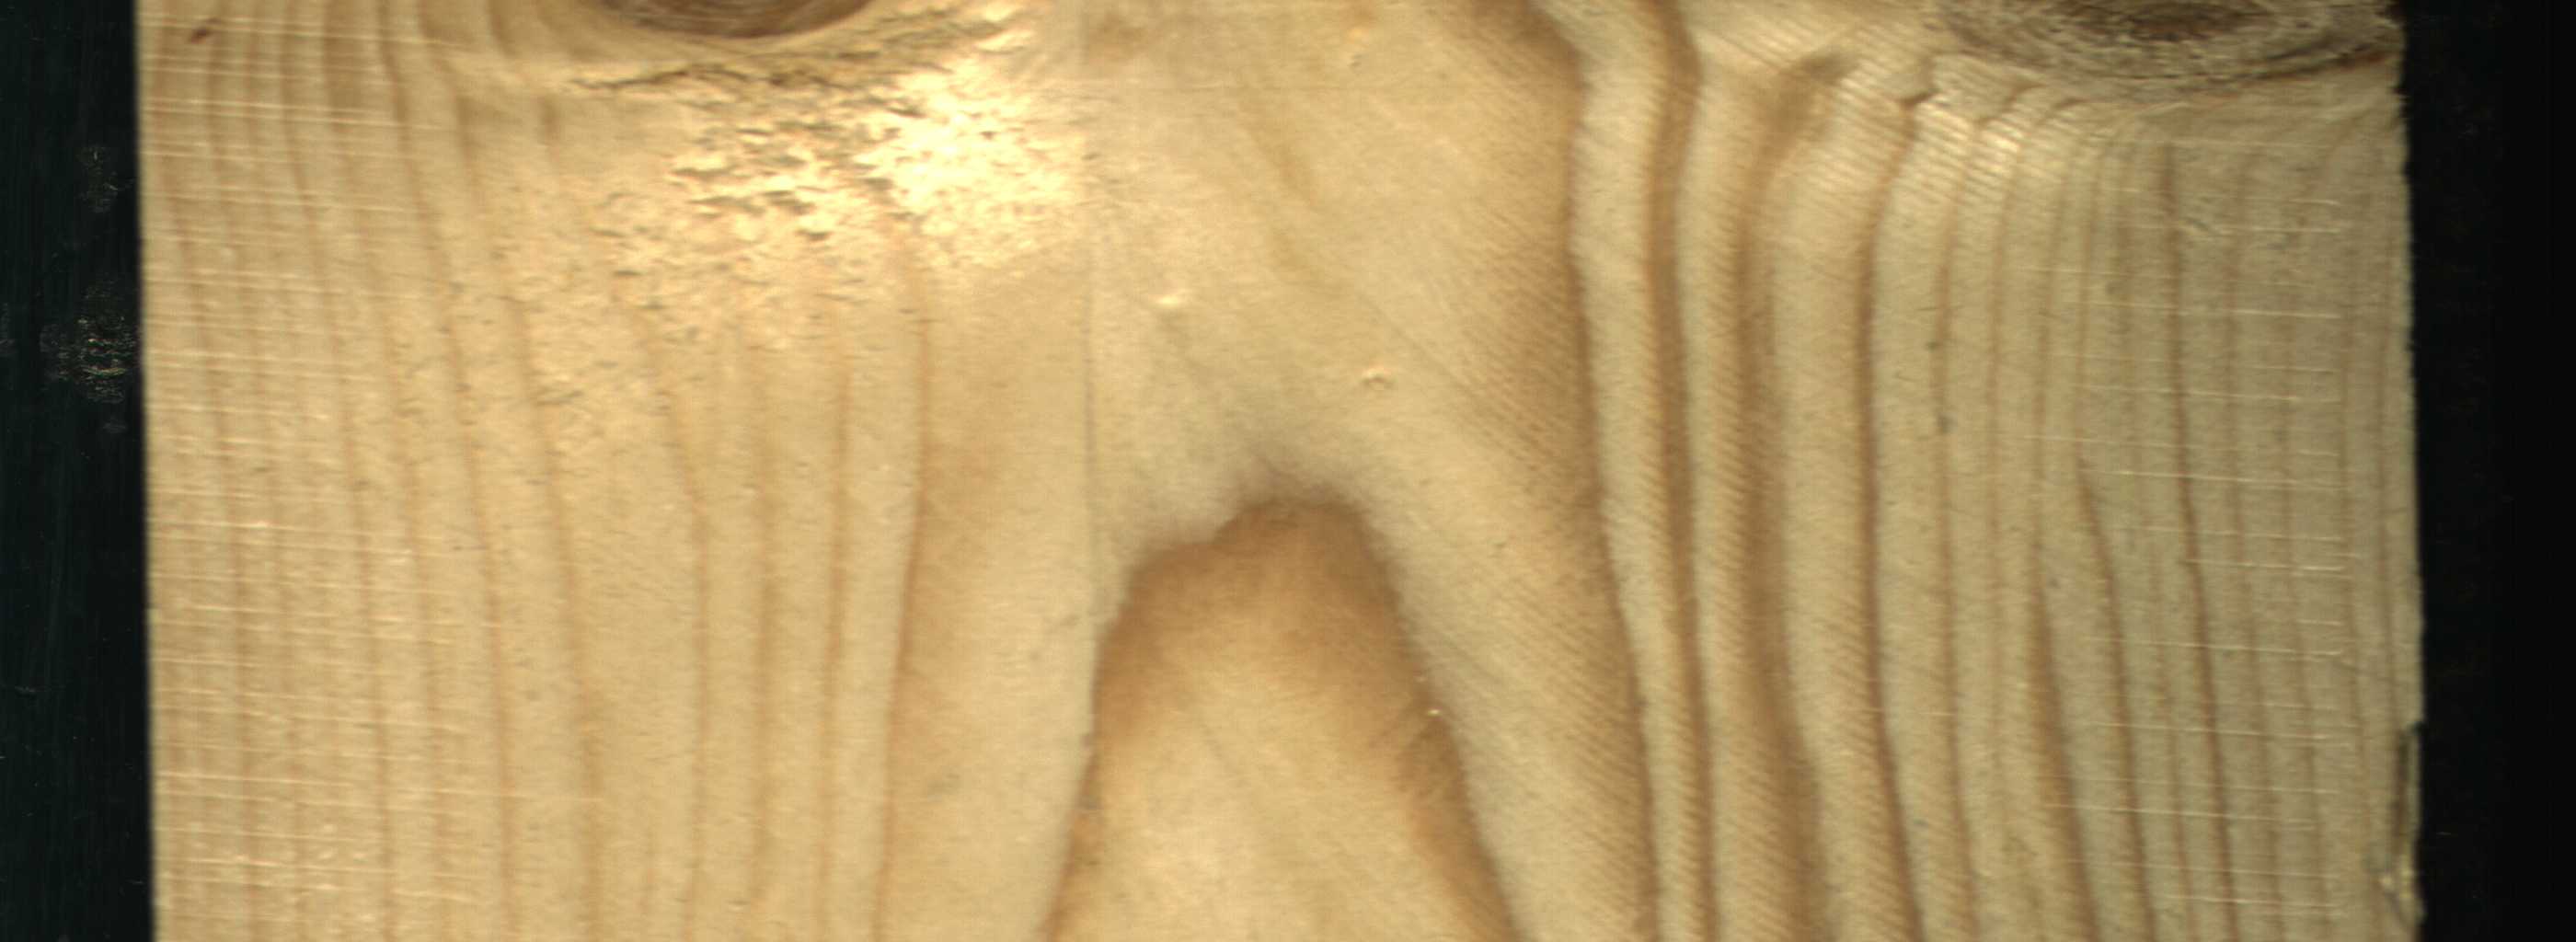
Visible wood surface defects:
Dead_Knot
Dead_Knot
Dead_Knot
Dead_Knot
Live_Knot
Live_Knot